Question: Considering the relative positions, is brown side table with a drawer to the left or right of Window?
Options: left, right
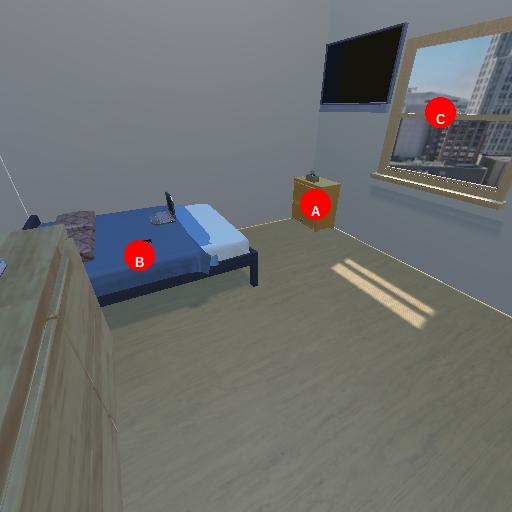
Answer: left